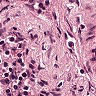
Metastatic tissue present: no